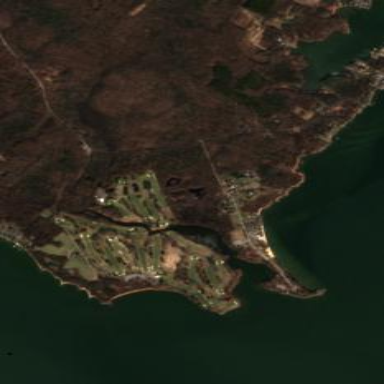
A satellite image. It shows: Golf course surrounded by greenery.